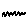
Label: zigzag